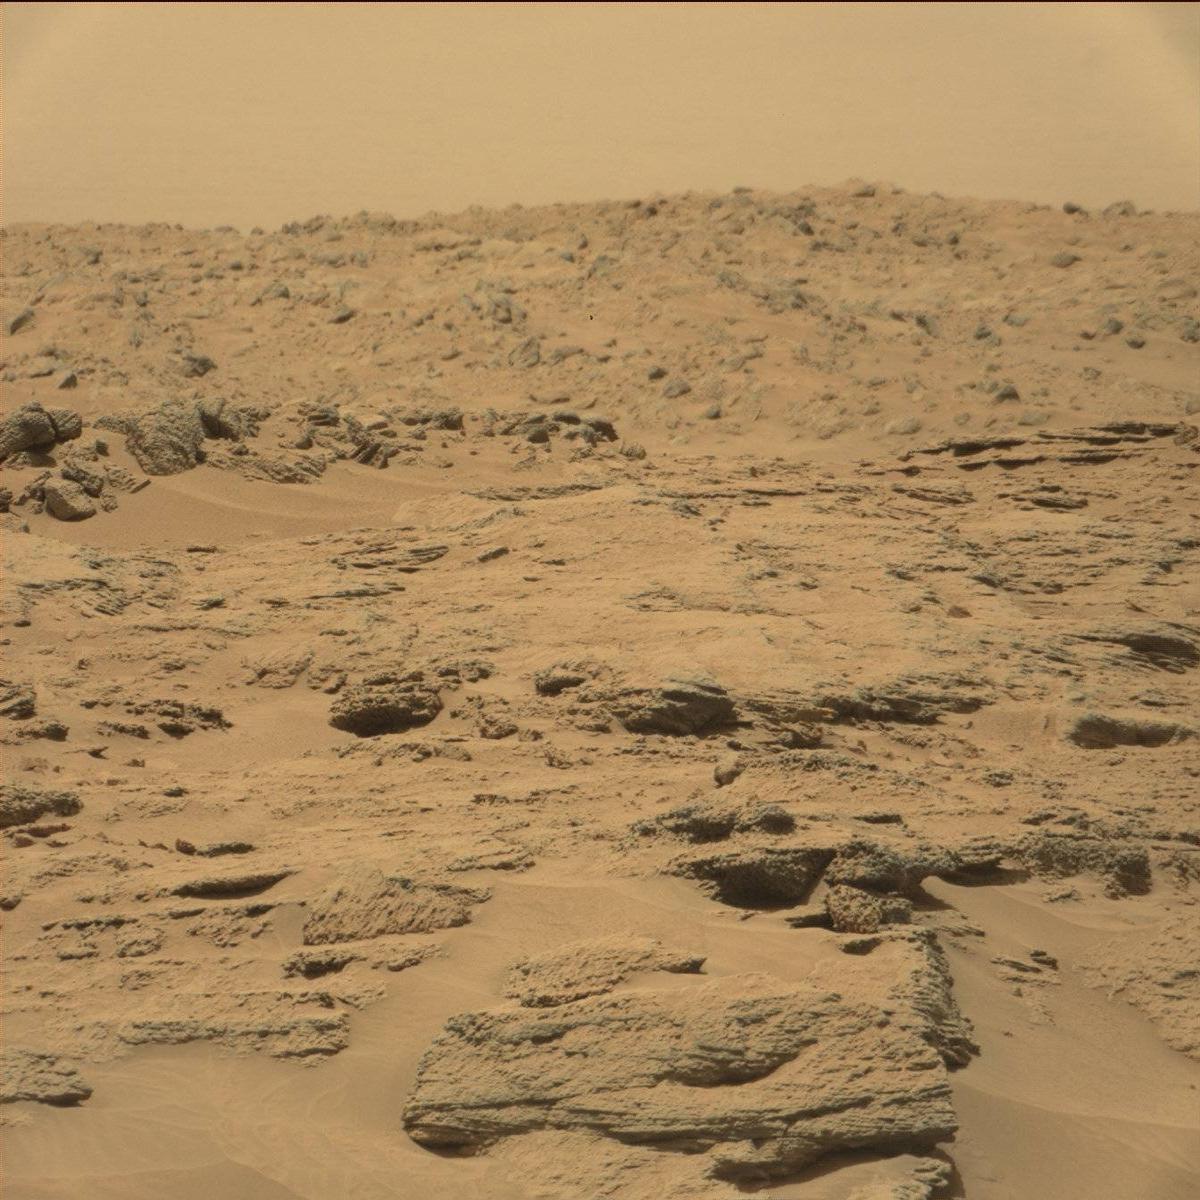
Terrain classes present: Bedrock, Ridge, Sand / Soil